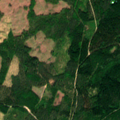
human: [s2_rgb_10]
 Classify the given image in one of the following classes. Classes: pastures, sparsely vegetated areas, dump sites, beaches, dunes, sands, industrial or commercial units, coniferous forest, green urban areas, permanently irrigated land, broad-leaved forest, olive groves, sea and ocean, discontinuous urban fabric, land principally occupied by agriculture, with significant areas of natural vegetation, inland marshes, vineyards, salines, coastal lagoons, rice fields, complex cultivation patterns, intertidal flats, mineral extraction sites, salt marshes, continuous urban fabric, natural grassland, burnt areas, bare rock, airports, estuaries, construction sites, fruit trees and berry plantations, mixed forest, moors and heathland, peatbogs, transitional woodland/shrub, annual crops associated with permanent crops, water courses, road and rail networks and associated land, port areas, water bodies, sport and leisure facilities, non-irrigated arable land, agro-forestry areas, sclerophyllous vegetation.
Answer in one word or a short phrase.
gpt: coniferous forest, mixed forest, transitional woodland/shrub